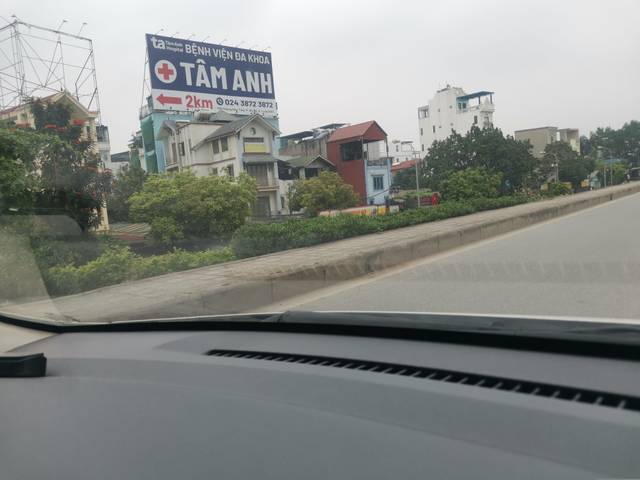
Region: Vietnam
Coordinates: 21.022, 105.894